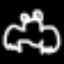
Label: frog